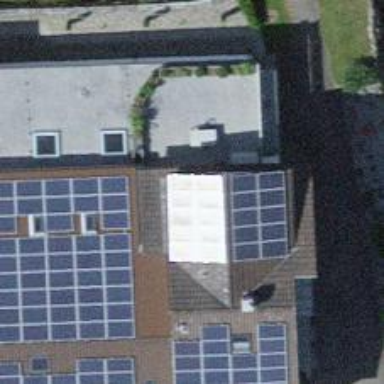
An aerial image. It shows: Solar photovoltaic panel generator.